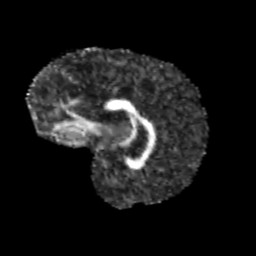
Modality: FA
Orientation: sagittal
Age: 10
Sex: female
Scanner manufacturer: siemens
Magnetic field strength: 3 T
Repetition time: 3.8 s
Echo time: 0.07 s